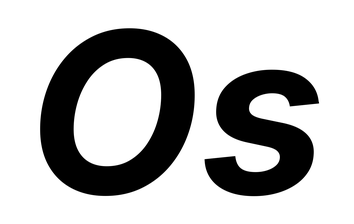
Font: Inter-Italic_Bold_Italic